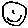
Label: smiley face